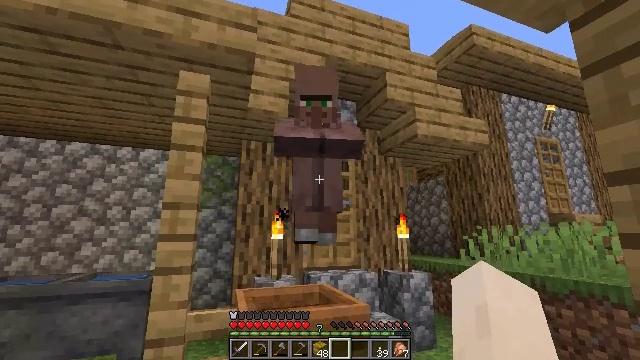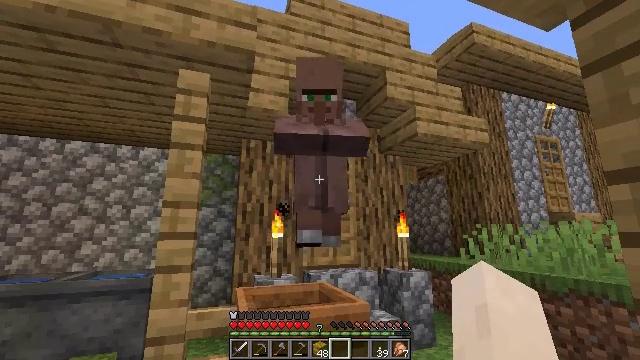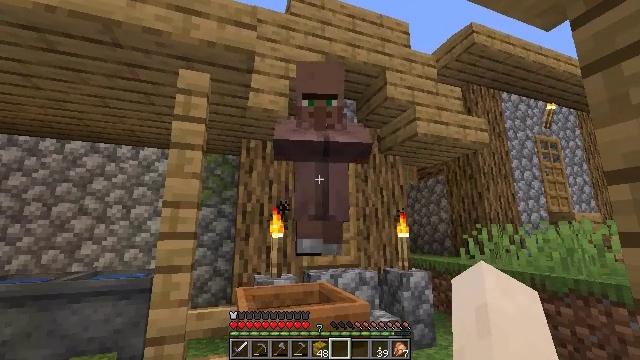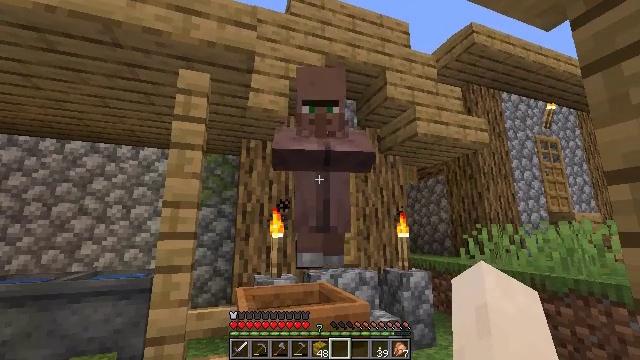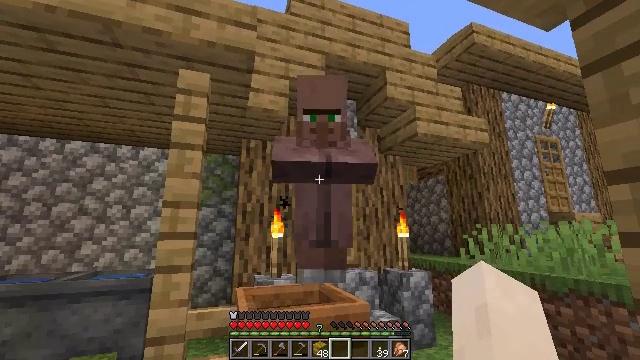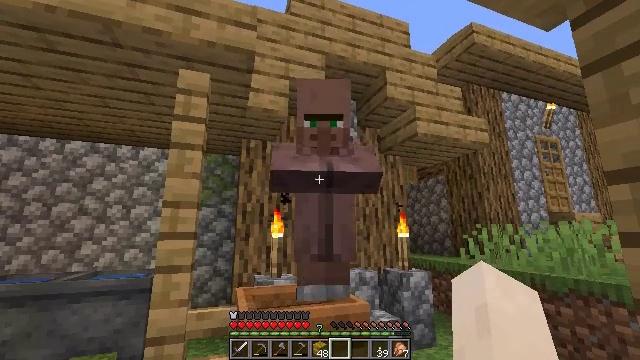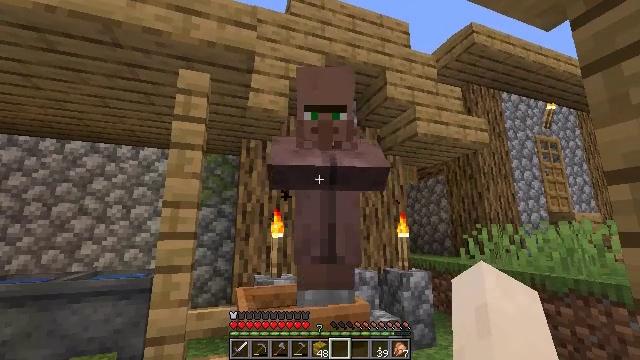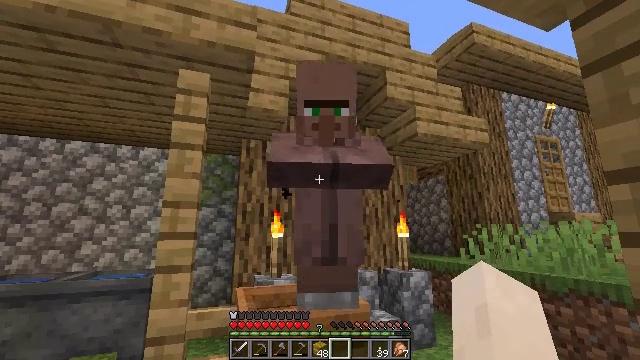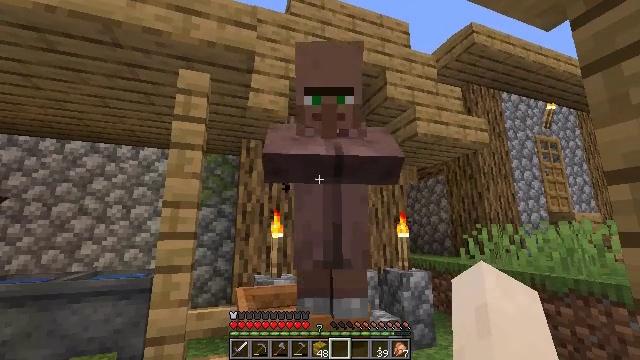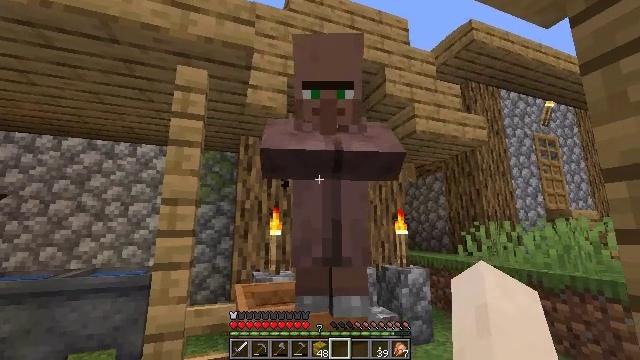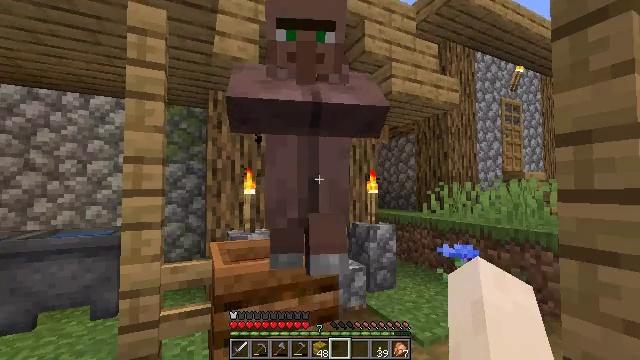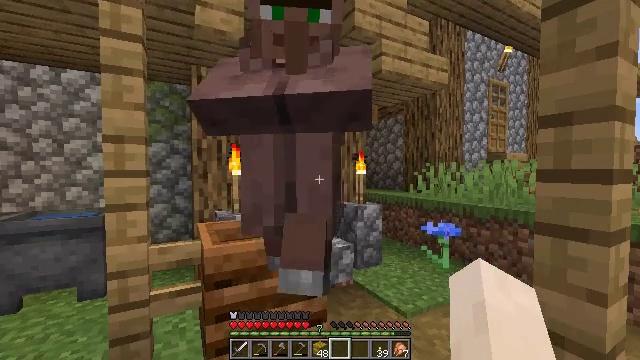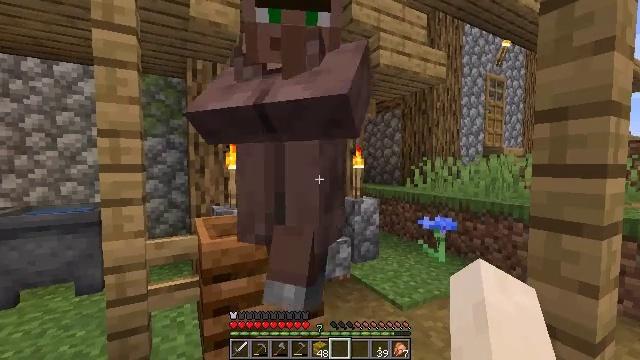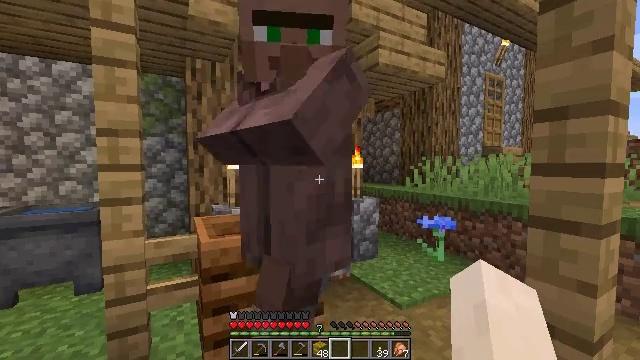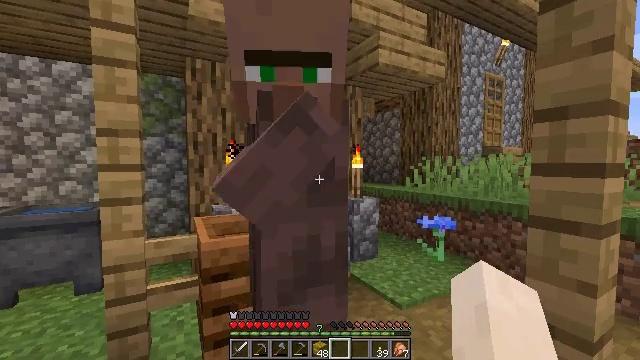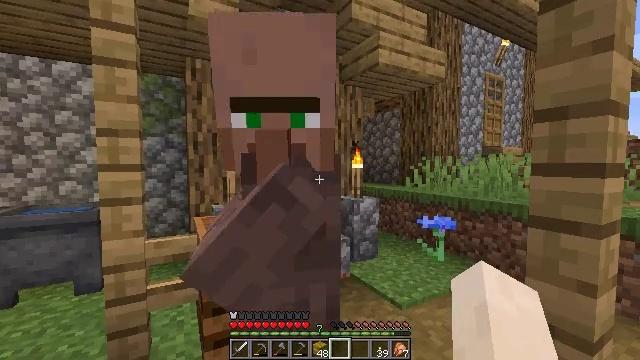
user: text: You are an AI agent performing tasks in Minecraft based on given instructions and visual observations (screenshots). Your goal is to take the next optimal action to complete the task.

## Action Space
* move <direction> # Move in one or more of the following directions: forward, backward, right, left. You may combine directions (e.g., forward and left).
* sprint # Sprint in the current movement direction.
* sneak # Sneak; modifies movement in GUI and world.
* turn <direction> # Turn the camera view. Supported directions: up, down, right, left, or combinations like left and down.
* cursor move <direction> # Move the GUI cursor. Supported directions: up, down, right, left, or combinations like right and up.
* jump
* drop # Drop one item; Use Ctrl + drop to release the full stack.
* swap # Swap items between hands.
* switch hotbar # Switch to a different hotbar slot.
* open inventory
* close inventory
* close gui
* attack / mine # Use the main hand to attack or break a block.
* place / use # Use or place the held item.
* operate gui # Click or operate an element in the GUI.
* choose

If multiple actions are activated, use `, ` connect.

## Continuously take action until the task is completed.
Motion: motion action
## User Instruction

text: Break the cauldron to collect it.
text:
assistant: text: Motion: no_op
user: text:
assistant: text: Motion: no_op
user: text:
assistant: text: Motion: no_op
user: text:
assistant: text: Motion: no_op
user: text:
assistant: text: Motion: no_op
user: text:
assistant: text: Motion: no_op
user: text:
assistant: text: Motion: no_op
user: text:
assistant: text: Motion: no_op
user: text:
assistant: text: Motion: no_op
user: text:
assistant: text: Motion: turn right and down
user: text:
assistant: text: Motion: turn right and down
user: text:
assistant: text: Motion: turn down
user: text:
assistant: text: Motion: no_op
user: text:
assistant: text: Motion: no_op
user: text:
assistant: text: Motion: no_op
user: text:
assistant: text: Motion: no_op
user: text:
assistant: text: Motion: no_op
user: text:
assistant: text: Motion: no_op
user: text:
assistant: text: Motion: turn left
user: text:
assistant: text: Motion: turn left
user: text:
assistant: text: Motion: turn left and down
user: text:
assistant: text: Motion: turn left
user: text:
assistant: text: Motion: turn left
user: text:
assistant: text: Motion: turn left
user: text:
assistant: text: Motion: turn left
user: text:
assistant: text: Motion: turn left
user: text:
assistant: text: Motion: turn left
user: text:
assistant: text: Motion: turn left
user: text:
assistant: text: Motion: no_op
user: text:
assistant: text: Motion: no_op